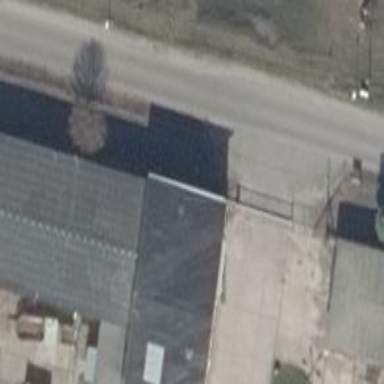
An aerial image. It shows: Industrial building.